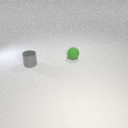
small green rubber sphere to the right of small gray metal cylinder